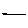
Label: line